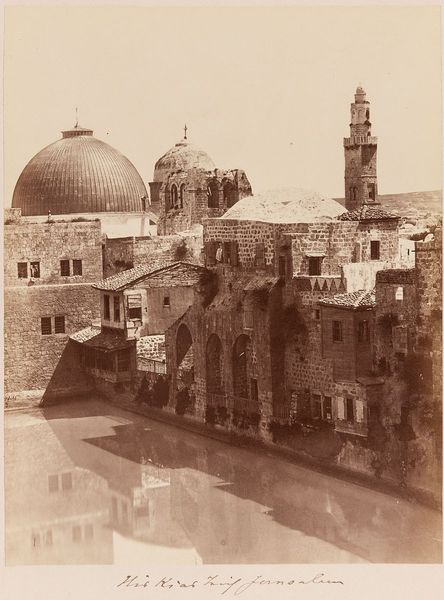
Titel: Hiskias Teich mit Grabeskirche, Jerusalem
Künstler: Félix Bonfils
Standort: Hamburg
Institution: Museum für Kunst und Gewerbe Hamburg
Schlagwörter: stadt, teich, steine, häuser, spiegelung, kanal, kirche, turm, schrift, kuppel, foto, fotografie, photographie, kreuz, becken, photo, karton, mauern, minarett, aussenbau, albumin, lichtbild, reisefotografie, historische, schwarzweißpositivverfahren, silbersalzverfahren, schwarzweißfotografie, gebäude, örtlichkeit, straße, stätte, reisephotographie, albuminpapier, kultplätze, kultgegenstände, pilgerstätte, hiskias, siloah